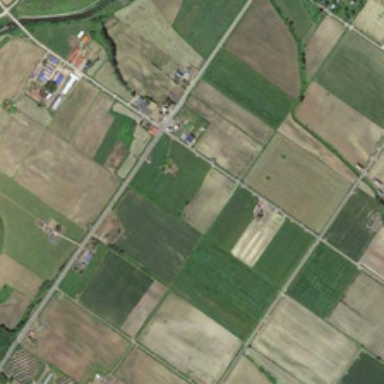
It is a large piece of green farmland .